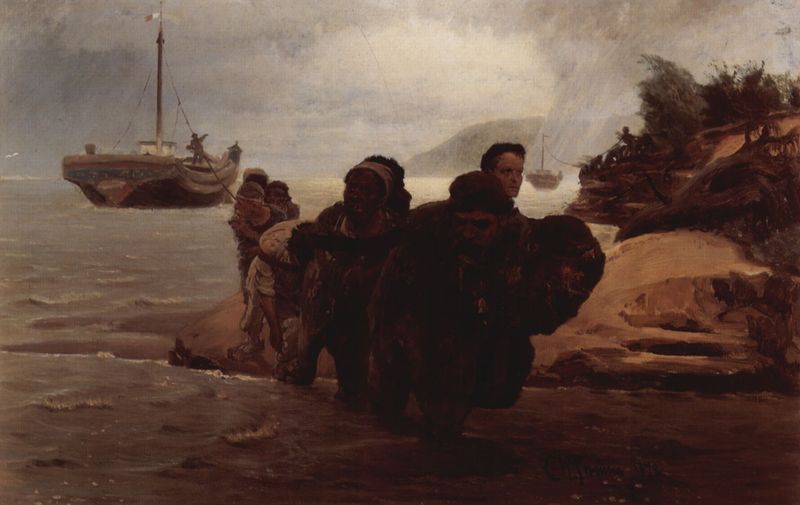
Titel: Wolgatreidler, eine Furt durchschreitend
Künstler: Ilja Jefimowitsch Repin
Standort: Moskva
Institution: Tretjakow-Galerie
Schlagwörter: blau, dunkel, felsen, gemälde, gewitter, himmel, kampf, mann, meer, wasser, weiß, wolken, bäume, fluss, grün, landschaft, menschen, ocker, sand, see, ufer, abend, braun, frau, grau, hell, hintergrund, licht, männer, nacht, schwarz, eis, rot, beige, malerei, gesicht, leinen, mensch, silber, steine, tragen, holland, signatur, horizont, hügel, kalt, natur, strauch, wind, busch, büsche, gewässer, sträucher, insel, land, figur, realismus, pflanzen, rosa, boot, boote, kahn, küste, schiff, schiffe, segelboot, strand, wellen, fahne, flagge, leine, mast, segelschiff, last, russland, schleppen, schwer, düne, fels, nebel, violett, winter, amerika, ziehen, figuren, masten, böschung, landung, seemann, seestück, sturm, tau, unwetter, wogen, unscharf, flucht, regen, farbige, neger, seil, waten, wolkig, seefahrt, schwarzer, mönch, mönche, schaumkronen, kapitän, ankunft, armut, träger, sklaven, ankerplatz, mexiko, landen, schauer, wolkenbruch, furt, schleichen, nahsicht, repin, marinemalerei, wolga, entdeckung, geankert, wanten, portugiesen, schepper, wolgaschlepper, wolgatreidler